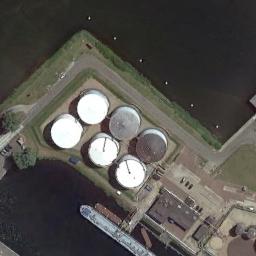
Label: storage tanks